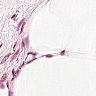
Metastatic tissue present: no